Field crop: maize
Growth stage: 2
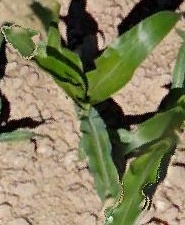
Species: maize